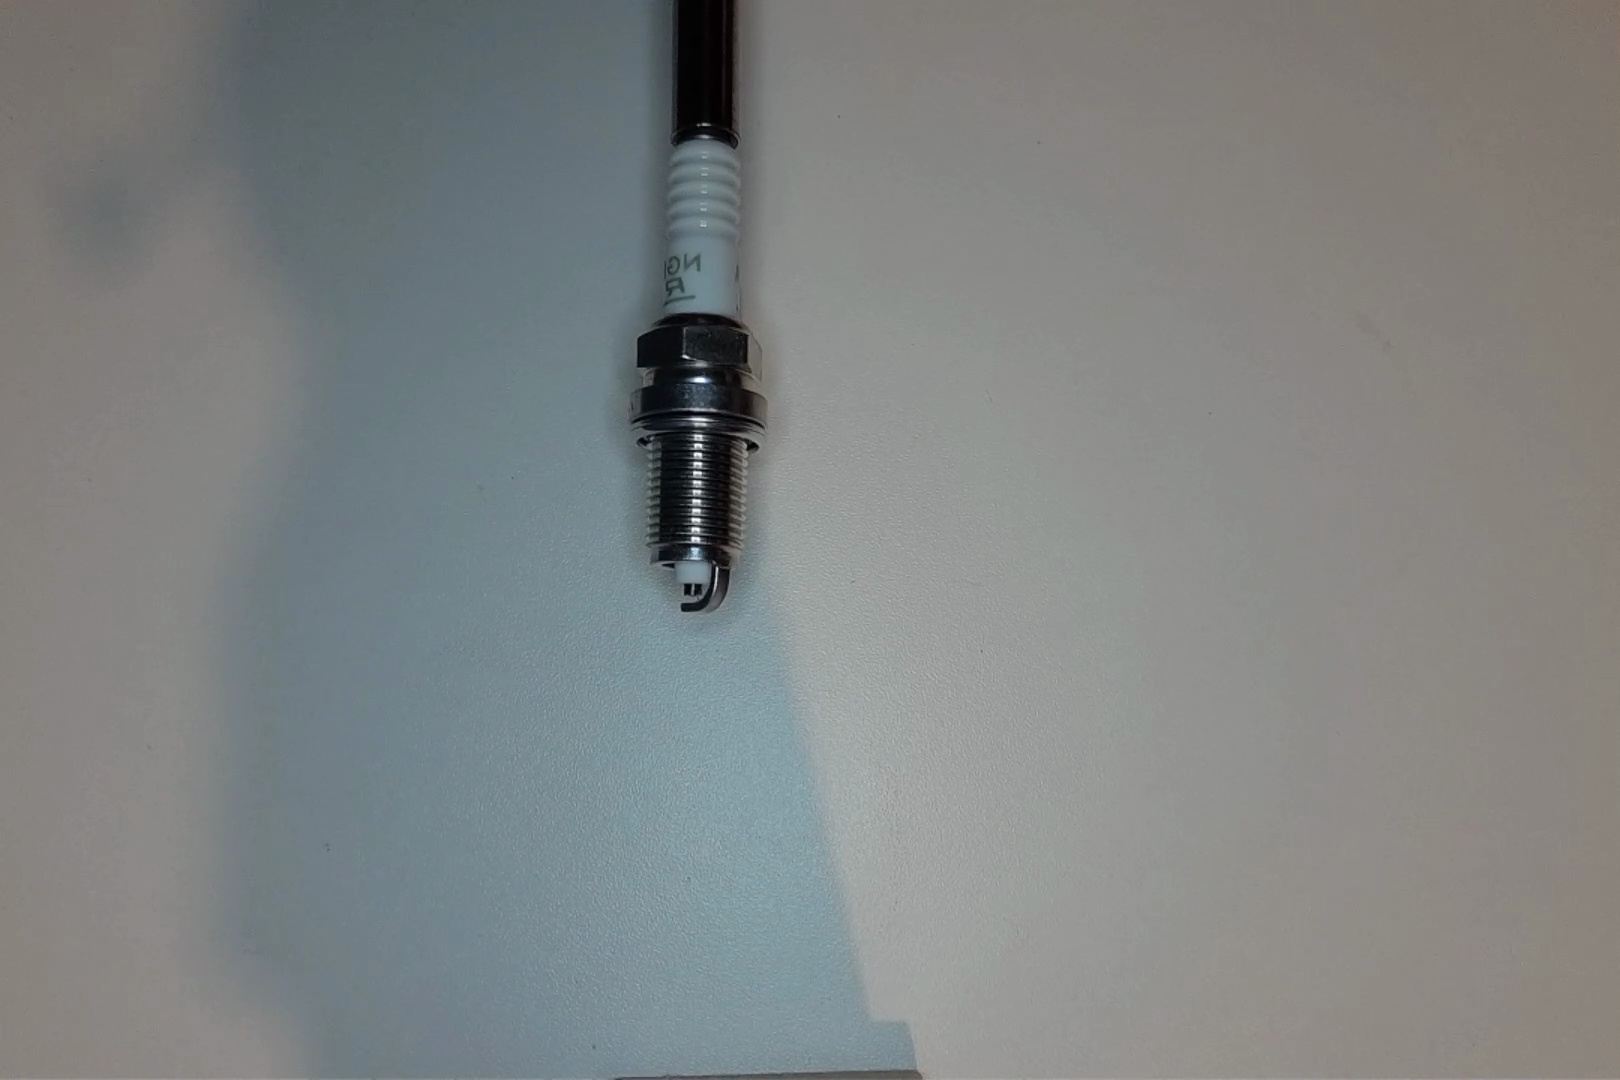
Label: no anomaly